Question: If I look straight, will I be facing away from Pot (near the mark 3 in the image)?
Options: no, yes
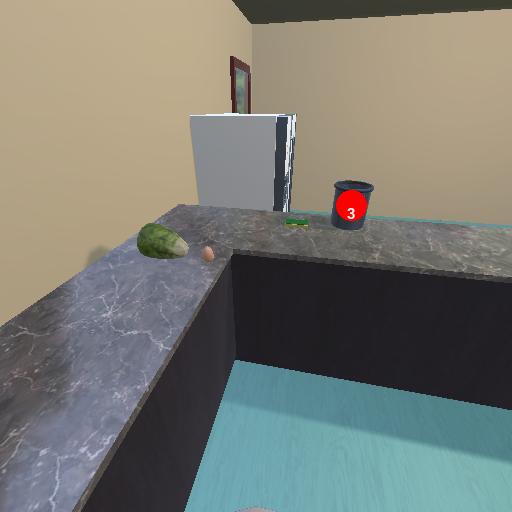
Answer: no